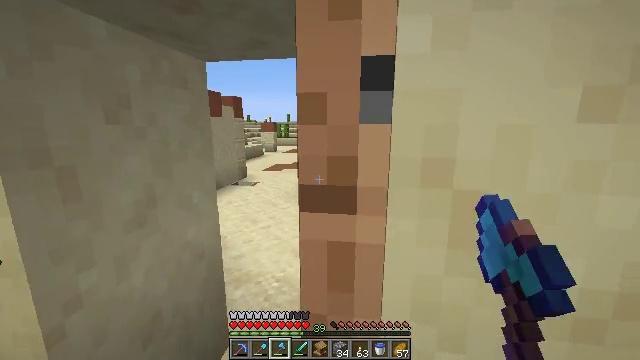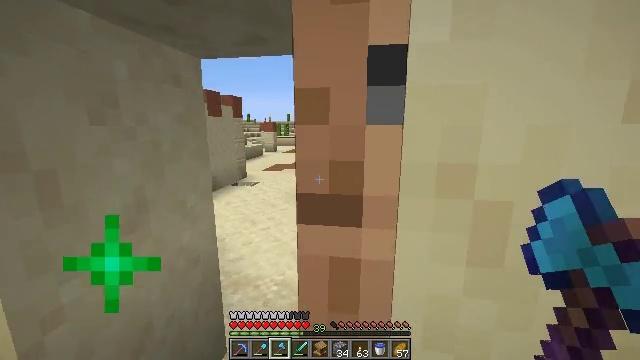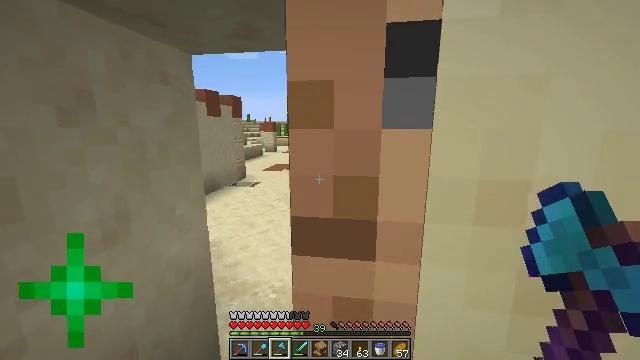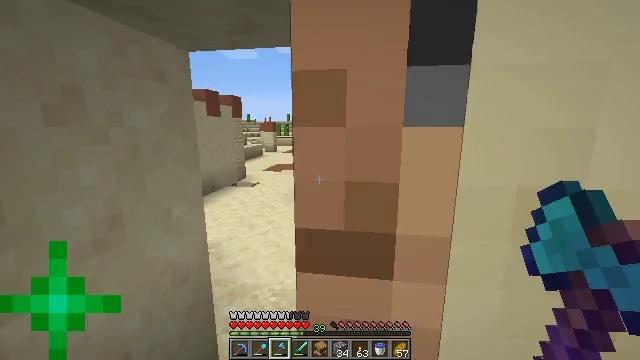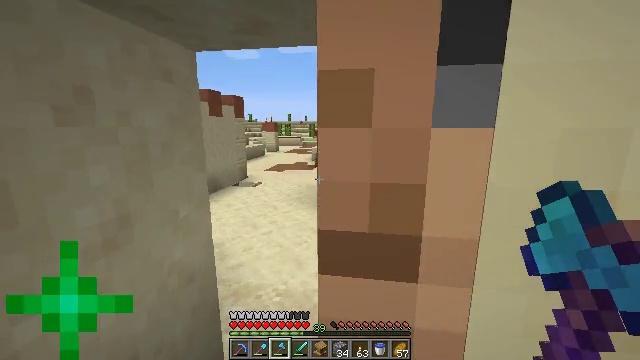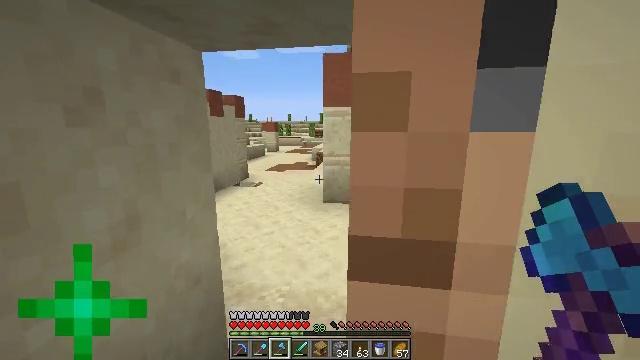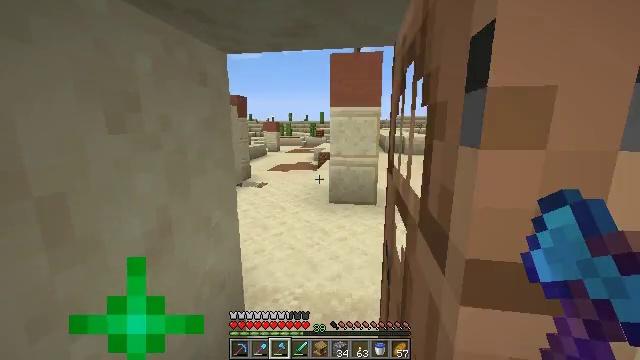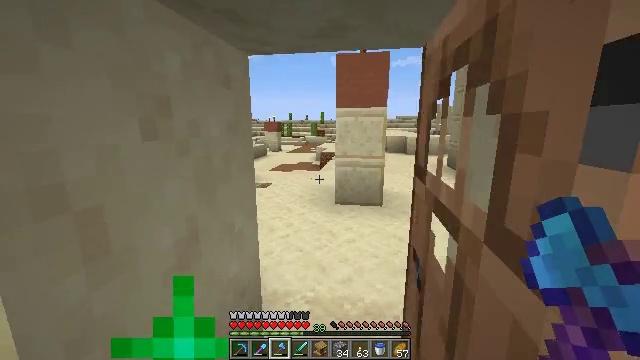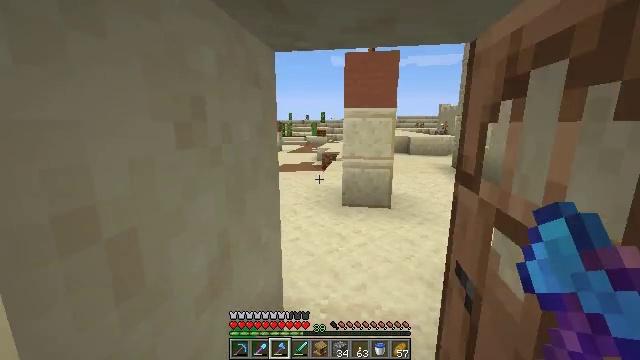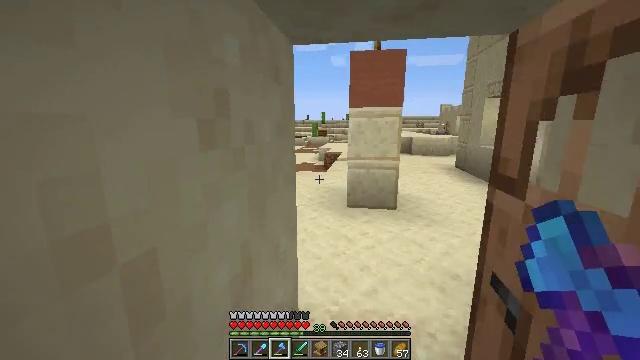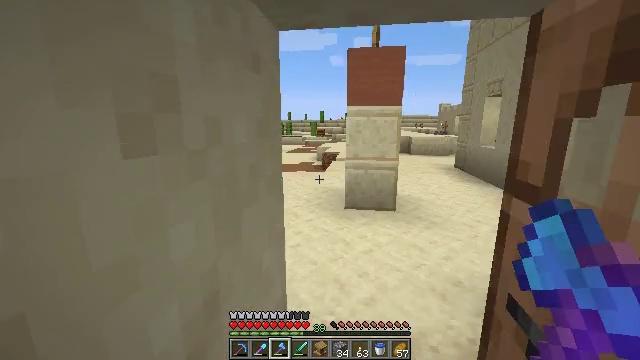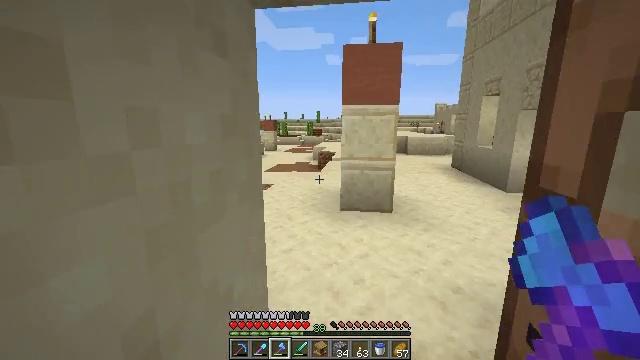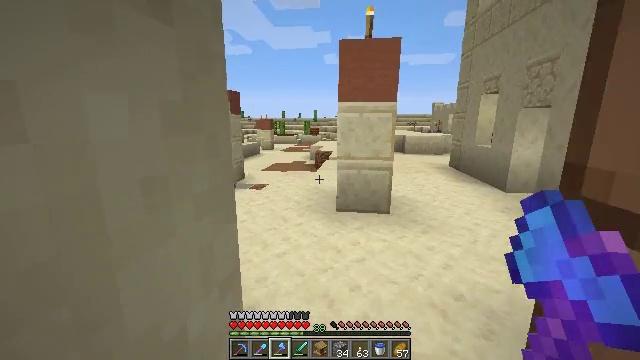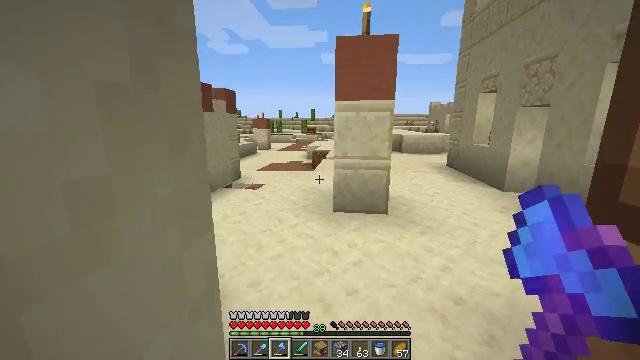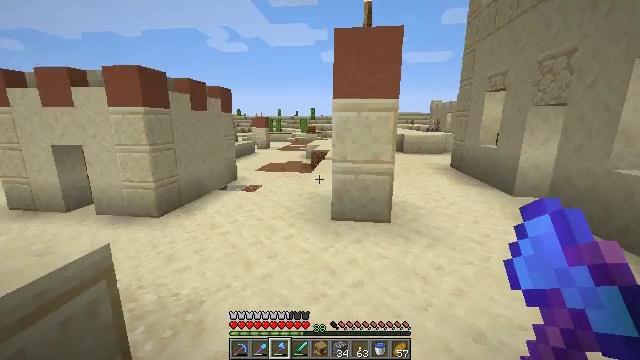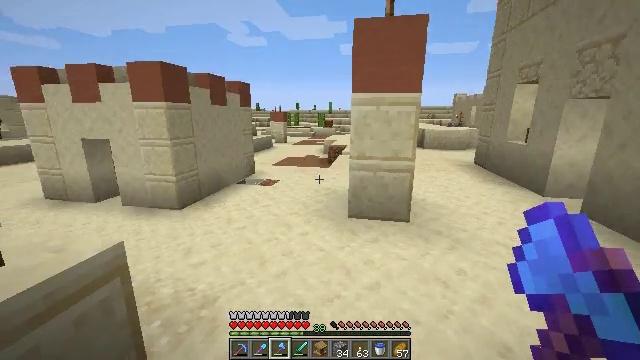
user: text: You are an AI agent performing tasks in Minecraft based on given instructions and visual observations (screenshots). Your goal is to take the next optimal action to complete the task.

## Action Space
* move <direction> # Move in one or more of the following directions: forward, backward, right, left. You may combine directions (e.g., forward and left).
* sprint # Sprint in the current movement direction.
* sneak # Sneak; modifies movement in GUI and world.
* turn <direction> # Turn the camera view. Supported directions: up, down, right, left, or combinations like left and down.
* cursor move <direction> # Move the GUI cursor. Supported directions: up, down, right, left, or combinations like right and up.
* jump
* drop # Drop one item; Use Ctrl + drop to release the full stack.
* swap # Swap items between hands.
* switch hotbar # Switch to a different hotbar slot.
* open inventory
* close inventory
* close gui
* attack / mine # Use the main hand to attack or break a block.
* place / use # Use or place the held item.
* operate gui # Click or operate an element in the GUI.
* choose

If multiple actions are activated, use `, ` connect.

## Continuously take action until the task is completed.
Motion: motion action
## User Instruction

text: Mine the loom block.
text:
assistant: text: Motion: move forward
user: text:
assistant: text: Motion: move forward
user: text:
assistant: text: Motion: move forward
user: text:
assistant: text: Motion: move forward
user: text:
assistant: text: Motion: move forward and move left
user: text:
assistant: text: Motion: move forward and move left
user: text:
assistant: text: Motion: move forward and move left
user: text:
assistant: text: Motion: move forward and move left
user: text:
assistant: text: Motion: move forward and move left
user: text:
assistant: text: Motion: move forward and move left
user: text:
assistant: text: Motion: move forward
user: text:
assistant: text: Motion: move forward
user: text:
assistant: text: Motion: move forward
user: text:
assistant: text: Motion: move forward
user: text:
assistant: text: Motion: move forward, turn left and down
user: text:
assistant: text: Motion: turn left and down
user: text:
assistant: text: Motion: turn left
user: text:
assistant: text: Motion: turn left
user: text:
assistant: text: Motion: turn left
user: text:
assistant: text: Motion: turn left
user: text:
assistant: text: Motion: no_op
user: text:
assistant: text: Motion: no_op
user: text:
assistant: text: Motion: no_op
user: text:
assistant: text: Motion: no_op
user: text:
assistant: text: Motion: no_op
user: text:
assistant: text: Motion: no_op
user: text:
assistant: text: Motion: move left
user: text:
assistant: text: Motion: move forward and move left
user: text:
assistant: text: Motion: move forward and move left
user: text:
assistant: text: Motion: move forward and move left